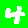
Digit: 4